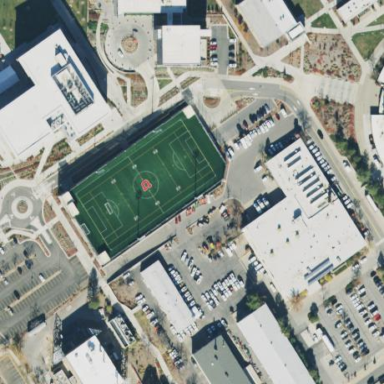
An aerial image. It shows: Multi-sport pitch with artificial turf.